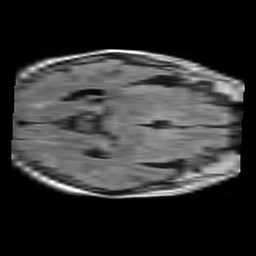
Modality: FLAIR
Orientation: axial
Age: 86
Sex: female
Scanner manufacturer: philips
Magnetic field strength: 1.5 T
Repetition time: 11 s
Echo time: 0.14 s